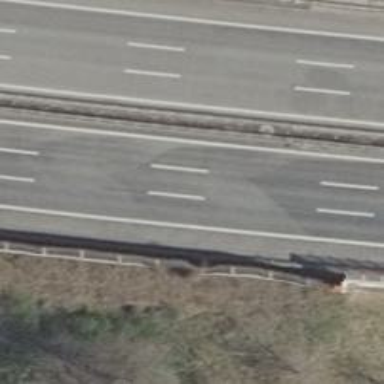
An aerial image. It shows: Motorway with concrete surface.